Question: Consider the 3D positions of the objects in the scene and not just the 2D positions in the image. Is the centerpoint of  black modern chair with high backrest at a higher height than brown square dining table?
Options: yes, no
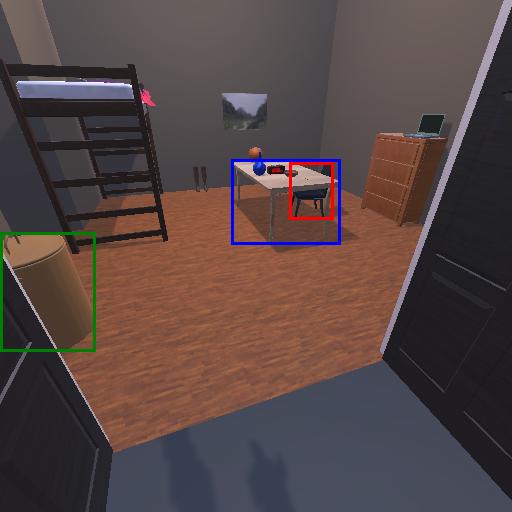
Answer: yes